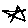
Label: star